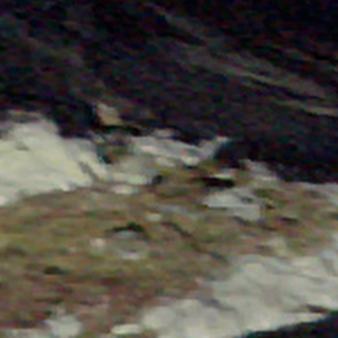
Label: other